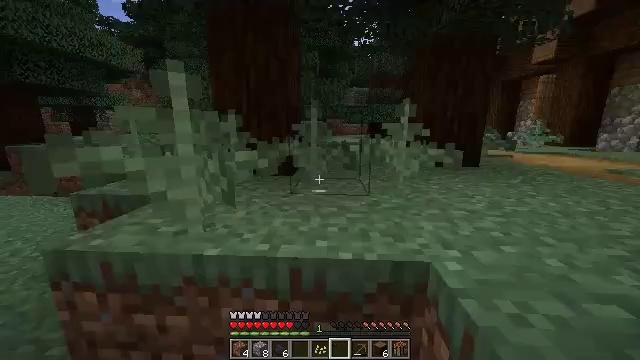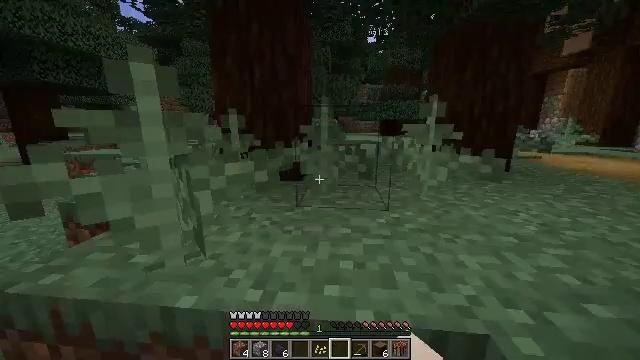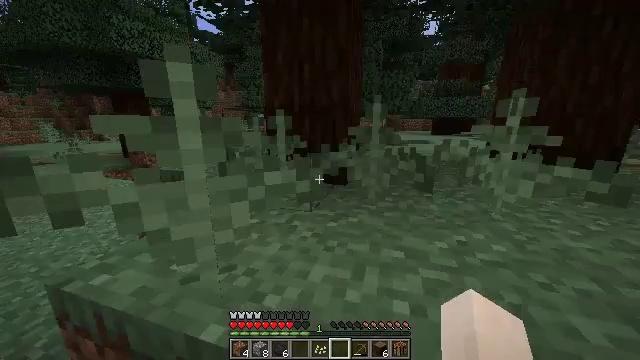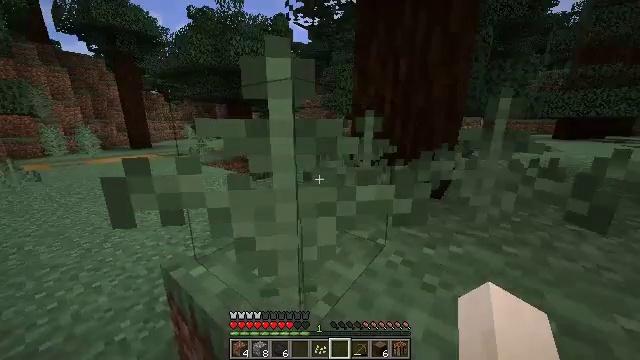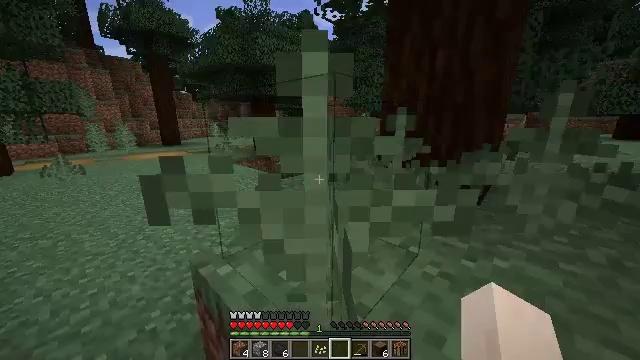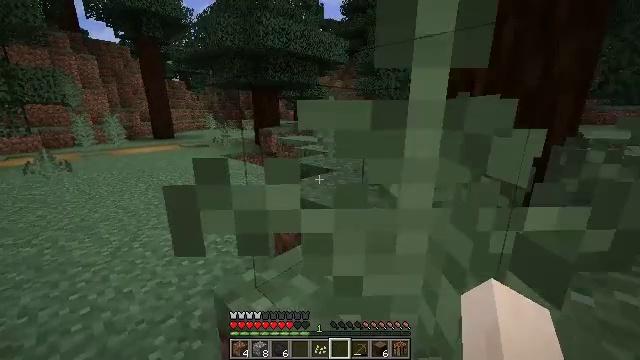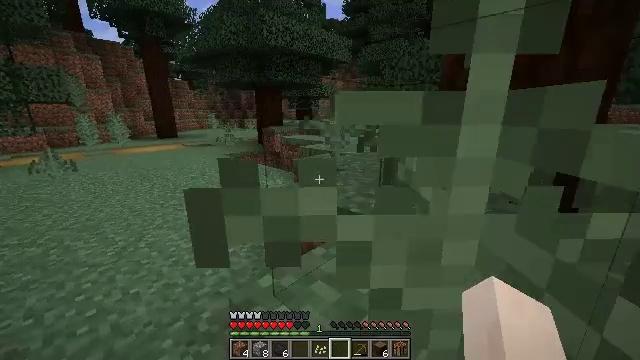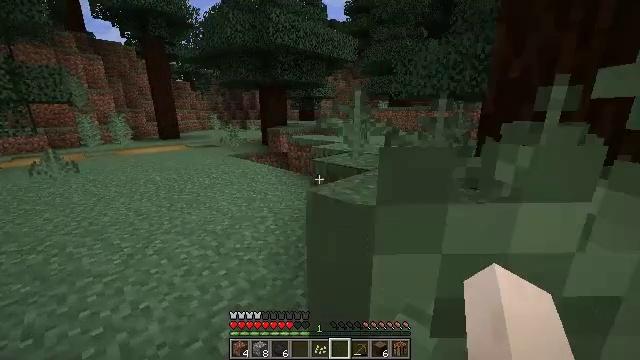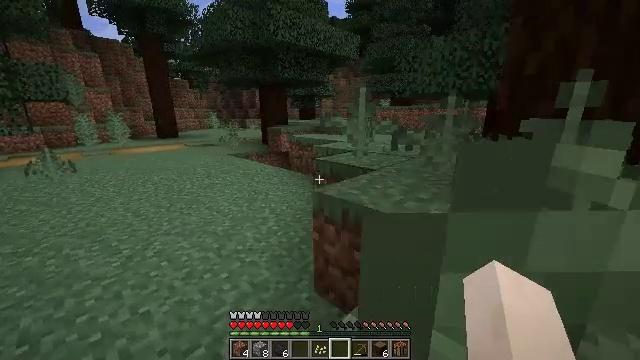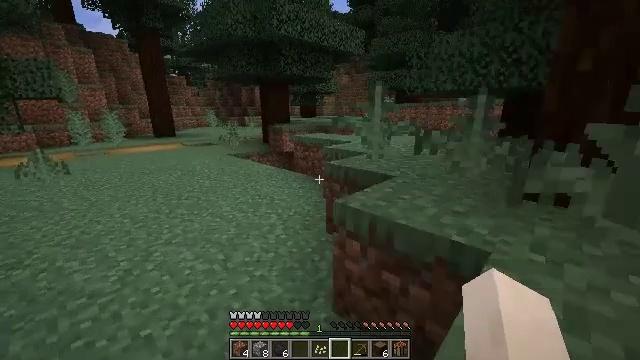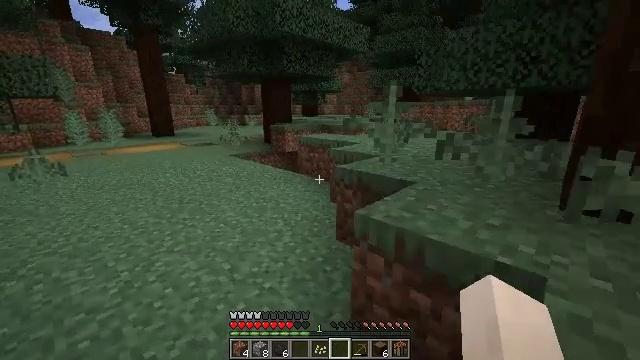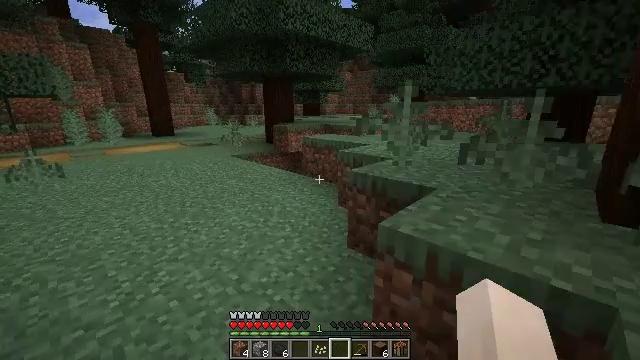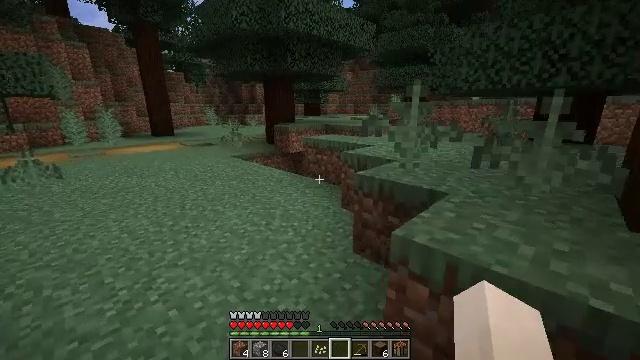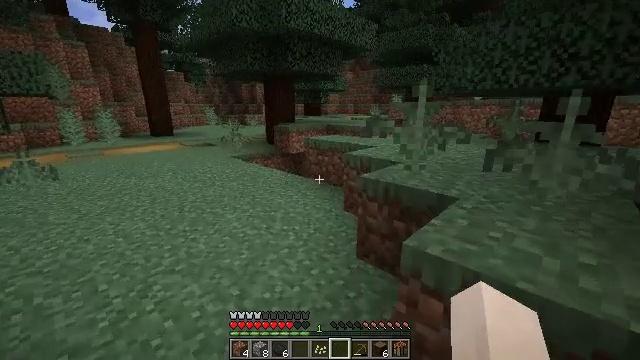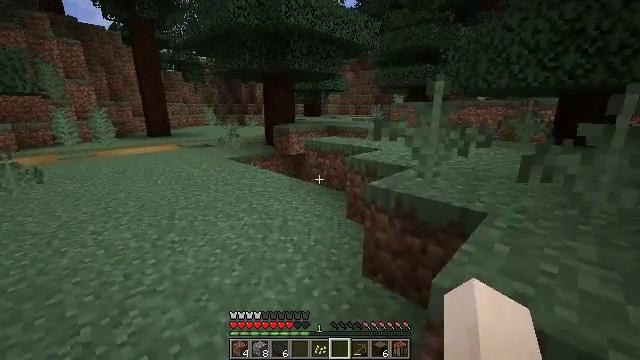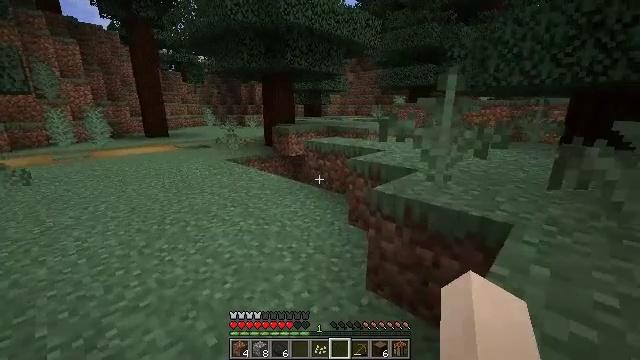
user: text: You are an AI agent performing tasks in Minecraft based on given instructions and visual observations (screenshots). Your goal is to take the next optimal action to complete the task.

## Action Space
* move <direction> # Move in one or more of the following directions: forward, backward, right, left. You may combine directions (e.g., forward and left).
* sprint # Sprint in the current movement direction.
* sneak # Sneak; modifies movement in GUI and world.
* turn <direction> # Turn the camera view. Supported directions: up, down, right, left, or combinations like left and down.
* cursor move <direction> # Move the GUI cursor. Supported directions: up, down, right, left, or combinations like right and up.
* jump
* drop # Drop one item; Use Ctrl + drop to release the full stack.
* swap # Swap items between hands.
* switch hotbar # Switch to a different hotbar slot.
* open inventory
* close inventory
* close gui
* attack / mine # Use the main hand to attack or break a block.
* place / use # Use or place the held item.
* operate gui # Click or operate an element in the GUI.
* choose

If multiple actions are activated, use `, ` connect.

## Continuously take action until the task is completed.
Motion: motion action
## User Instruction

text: Remove pumpkin seeds from the inventory.
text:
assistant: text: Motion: move forward, sprint, turn left
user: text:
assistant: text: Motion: move forward, sprint, turn left
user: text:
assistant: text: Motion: move forward and move left, sprint, turn left
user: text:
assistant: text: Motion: move forward and move left, sprint, turn left
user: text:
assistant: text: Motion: move forward and move left, sprint, turn left
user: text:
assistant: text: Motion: move forward and move left, sprint
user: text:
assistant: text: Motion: move forward and move left, sprint
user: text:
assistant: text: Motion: move forward and move left, sprint
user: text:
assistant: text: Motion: move forward, sprint
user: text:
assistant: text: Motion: move forward, sprint
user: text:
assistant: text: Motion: move forward, sprint
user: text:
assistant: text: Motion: move forward
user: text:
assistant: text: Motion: move forward
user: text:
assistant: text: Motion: move forward
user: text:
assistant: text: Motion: move forward
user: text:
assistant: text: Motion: move forward and move left
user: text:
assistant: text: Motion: move forward and move left
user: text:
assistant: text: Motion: move forward and move left
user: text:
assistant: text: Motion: move forward and move left
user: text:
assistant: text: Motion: move forward, turn right
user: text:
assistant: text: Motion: move forward
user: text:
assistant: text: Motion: move forward
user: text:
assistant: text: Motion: move forward
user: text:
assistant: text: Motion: move forward
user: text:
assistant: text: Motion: move forward and move left, turn right
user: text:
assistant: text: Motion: move forward and move left, turn right
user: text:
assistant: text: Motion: move forward and move left
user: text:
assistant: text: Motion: move forward and move left
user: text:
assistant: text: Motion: move forward
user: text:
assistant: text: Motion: move forward